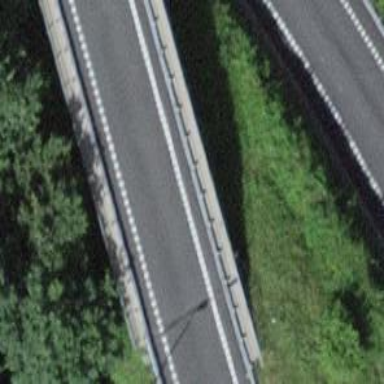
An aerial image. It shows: Bridge with asphalt surface on motorway link.